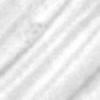
Label: change